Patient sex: M
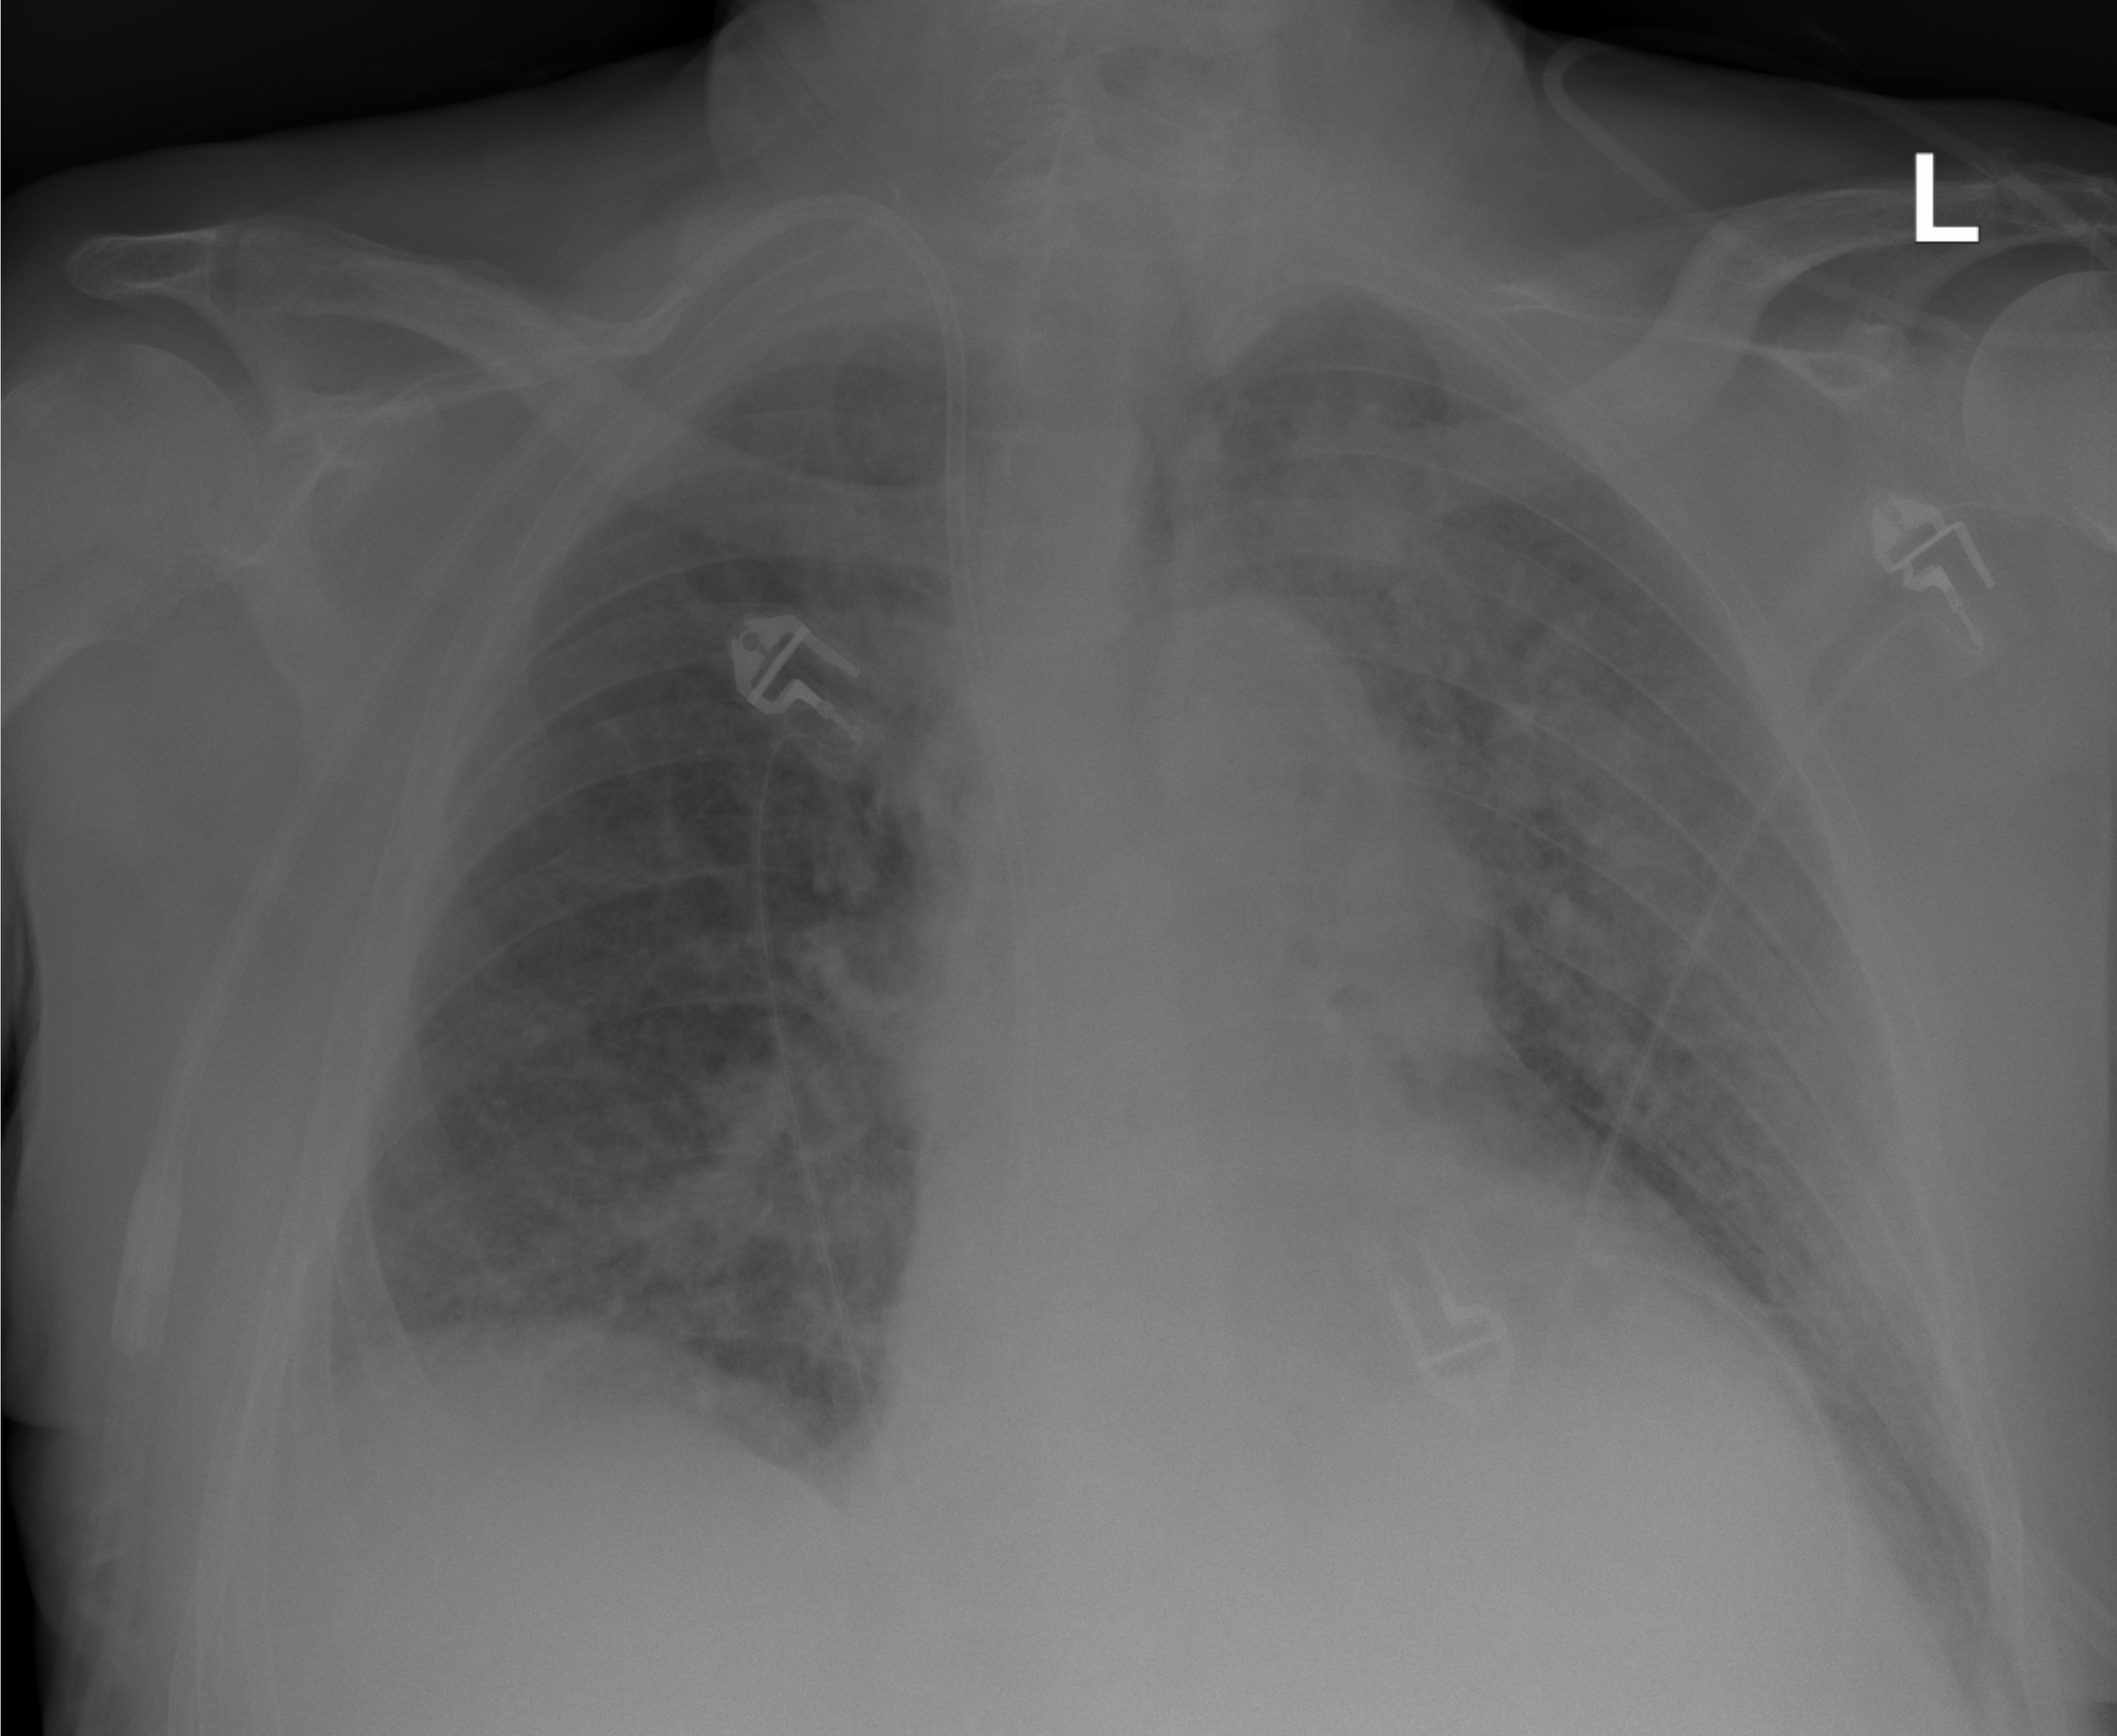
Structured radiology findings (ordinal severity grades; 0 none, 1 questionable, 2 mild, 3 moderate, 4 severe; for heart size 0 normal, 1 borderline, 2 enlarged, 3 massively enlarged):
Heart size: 1
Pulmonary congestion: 1
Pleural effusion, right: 0
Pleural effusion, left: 0
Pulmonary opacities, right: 1
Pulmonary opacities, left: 3
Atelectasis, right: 0
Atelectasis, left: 0